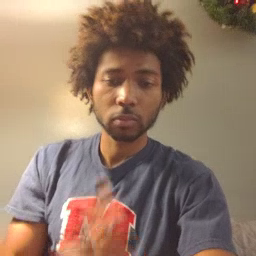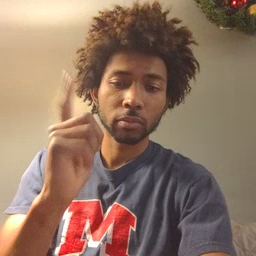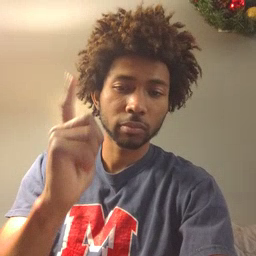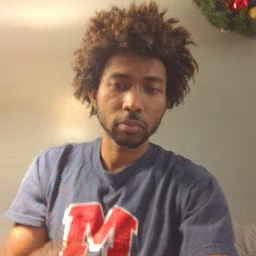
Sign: later